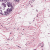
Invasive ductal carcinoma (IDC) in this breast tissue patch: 0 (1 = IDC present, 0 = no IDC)